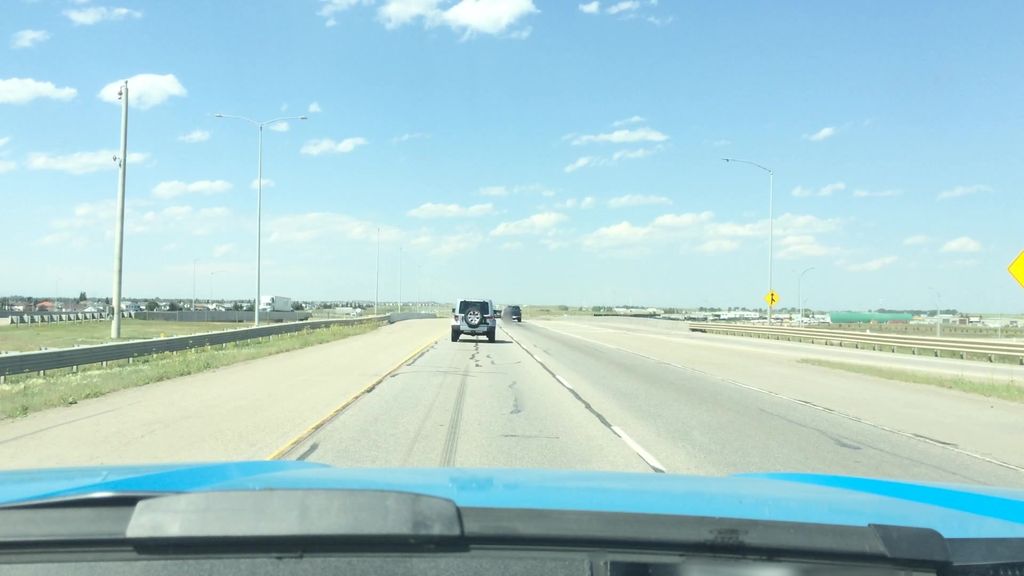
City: calgary